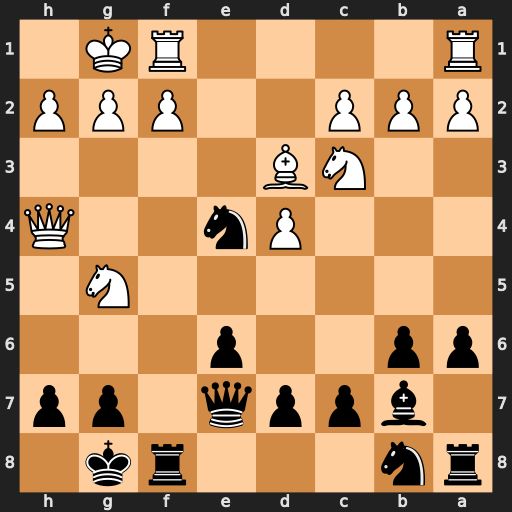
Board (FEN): rn3rk1/1bppq1pp/pp2p3/6N1/3Pn2Q/2NB4/PPP2PPP/R4RK1
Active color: b
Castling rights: -
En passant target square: -
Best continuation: Qxg5 Qxg5 Nxg5